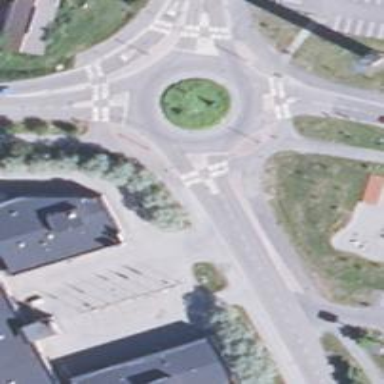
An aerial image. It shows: Tertiary road with asphalt surface leading to roundabout junction.